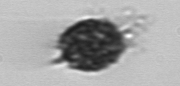
Label: Dictyocha